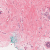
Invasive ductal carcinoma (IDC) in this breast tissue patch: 0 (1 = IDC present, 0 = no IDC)